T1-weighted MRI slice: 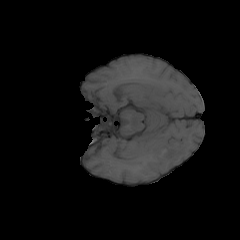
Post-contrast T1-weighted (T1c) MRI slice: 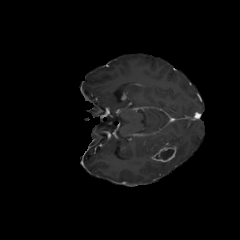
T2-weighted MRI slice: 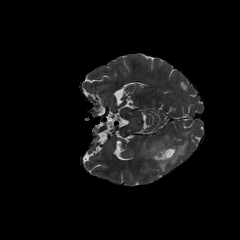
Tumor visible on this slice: yes